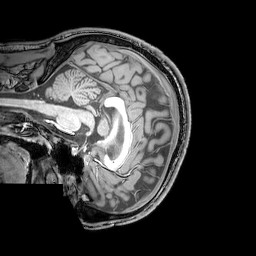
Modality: T1w
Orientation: sagittal
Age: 22
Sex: male
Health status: healthy
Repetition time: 0.081 s
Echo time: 0.037 s